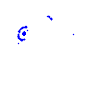
Particle: proton